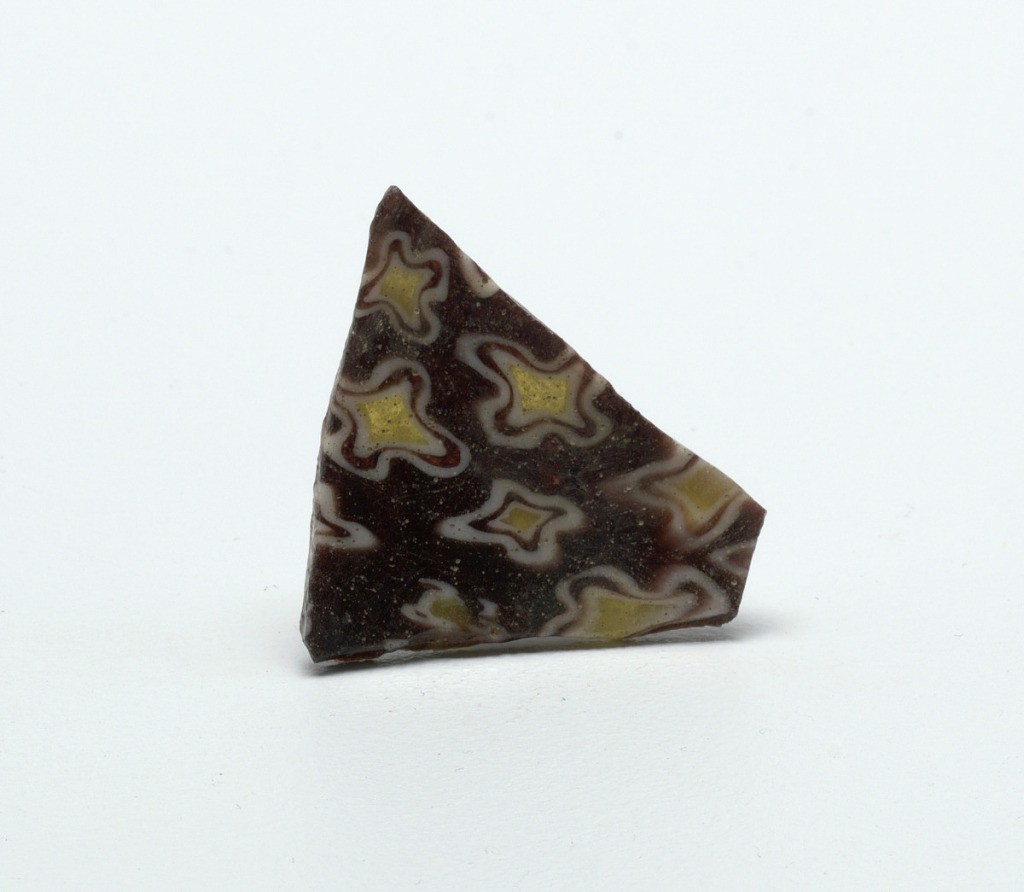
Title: Fragment from a bowl
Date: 1st century
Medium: glass
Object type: Fragment
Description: Irregular four-sided fragment of burgundy -colored millefiori glass incorporating one complete and parts of nine other four-lobed ornaments in layers of white, burgundy, white, and yellow. The ornaments vary in size, shape, and angular orientation. Both surfaces polished.